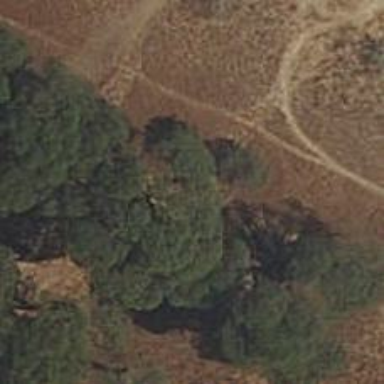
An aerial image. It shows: Dirt path.